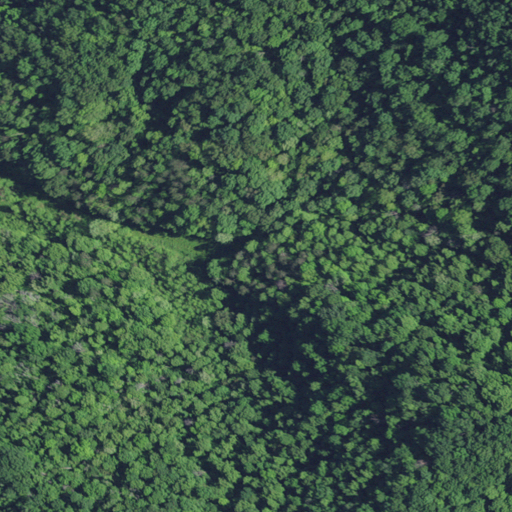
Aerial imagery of ridge(s) in Kentucky named Cedar Ridge containing deciduous forest and mixed forest